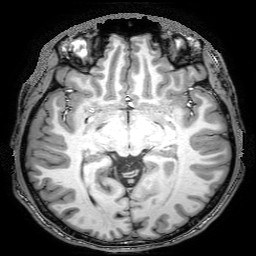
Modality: T1w
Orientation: axial
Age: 23
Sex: male
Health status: ill
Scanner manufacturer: philips
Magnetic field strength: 3 T
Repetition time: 8.229 s
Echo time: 3.796 s